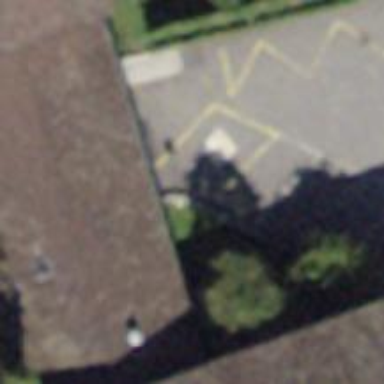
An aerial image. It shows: School.